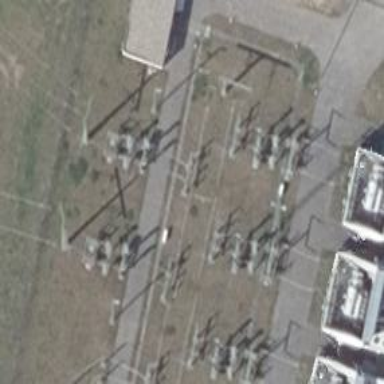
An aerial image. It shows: Transformer on power line.